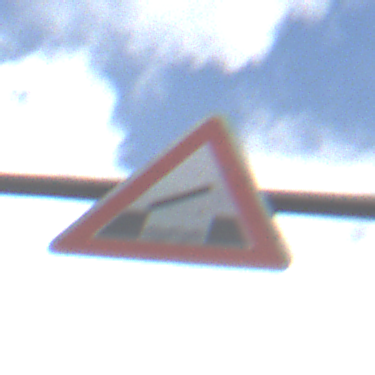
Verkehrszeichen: BeweglicheBruecke
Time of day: MorningAfternoon
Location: Outdoor (Suburban)
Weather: PartlyCloudy
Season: NotSpecified
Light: Natural